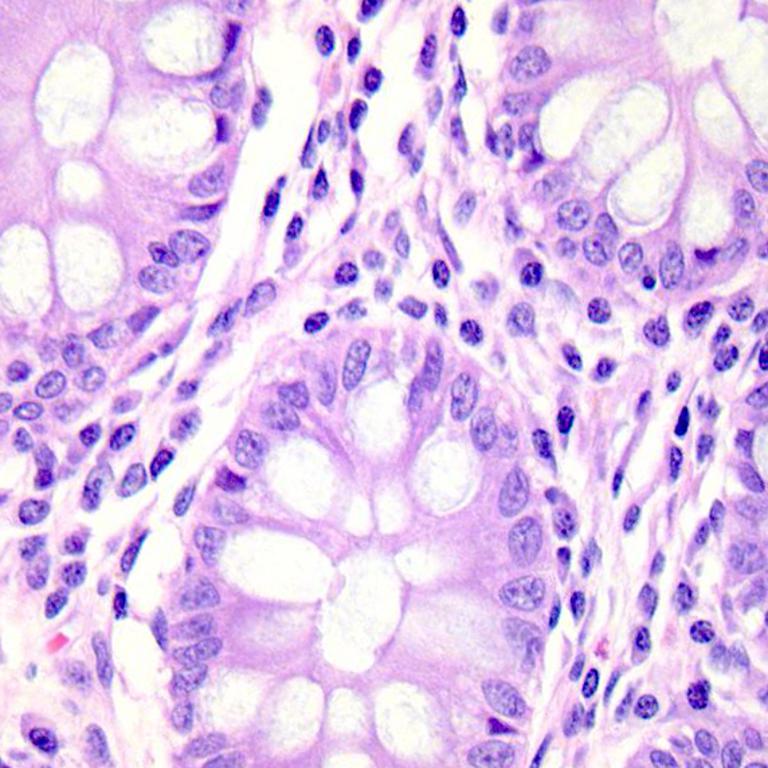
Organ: colon
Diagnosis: benign